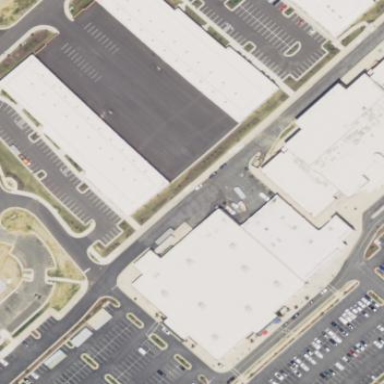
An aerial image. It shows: Retail building.